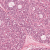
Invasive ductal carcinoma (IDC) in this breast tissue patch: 0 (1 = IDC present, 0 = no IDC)